Interaction volume radius: 10 \u00c5
Interaction volume height: 30 \u00c5
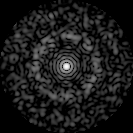
Disorder parameter: 0.8476